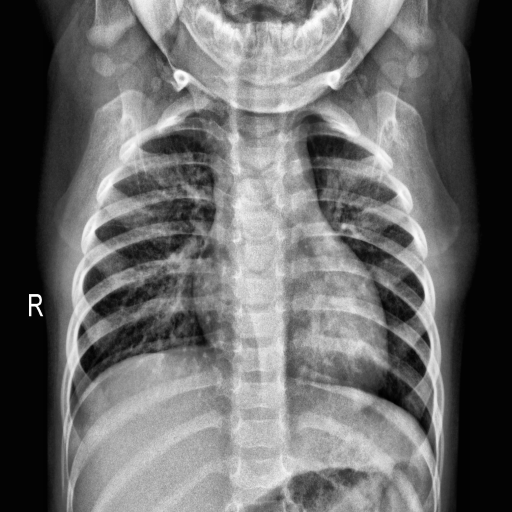
Finding: NORMAL